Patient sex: M
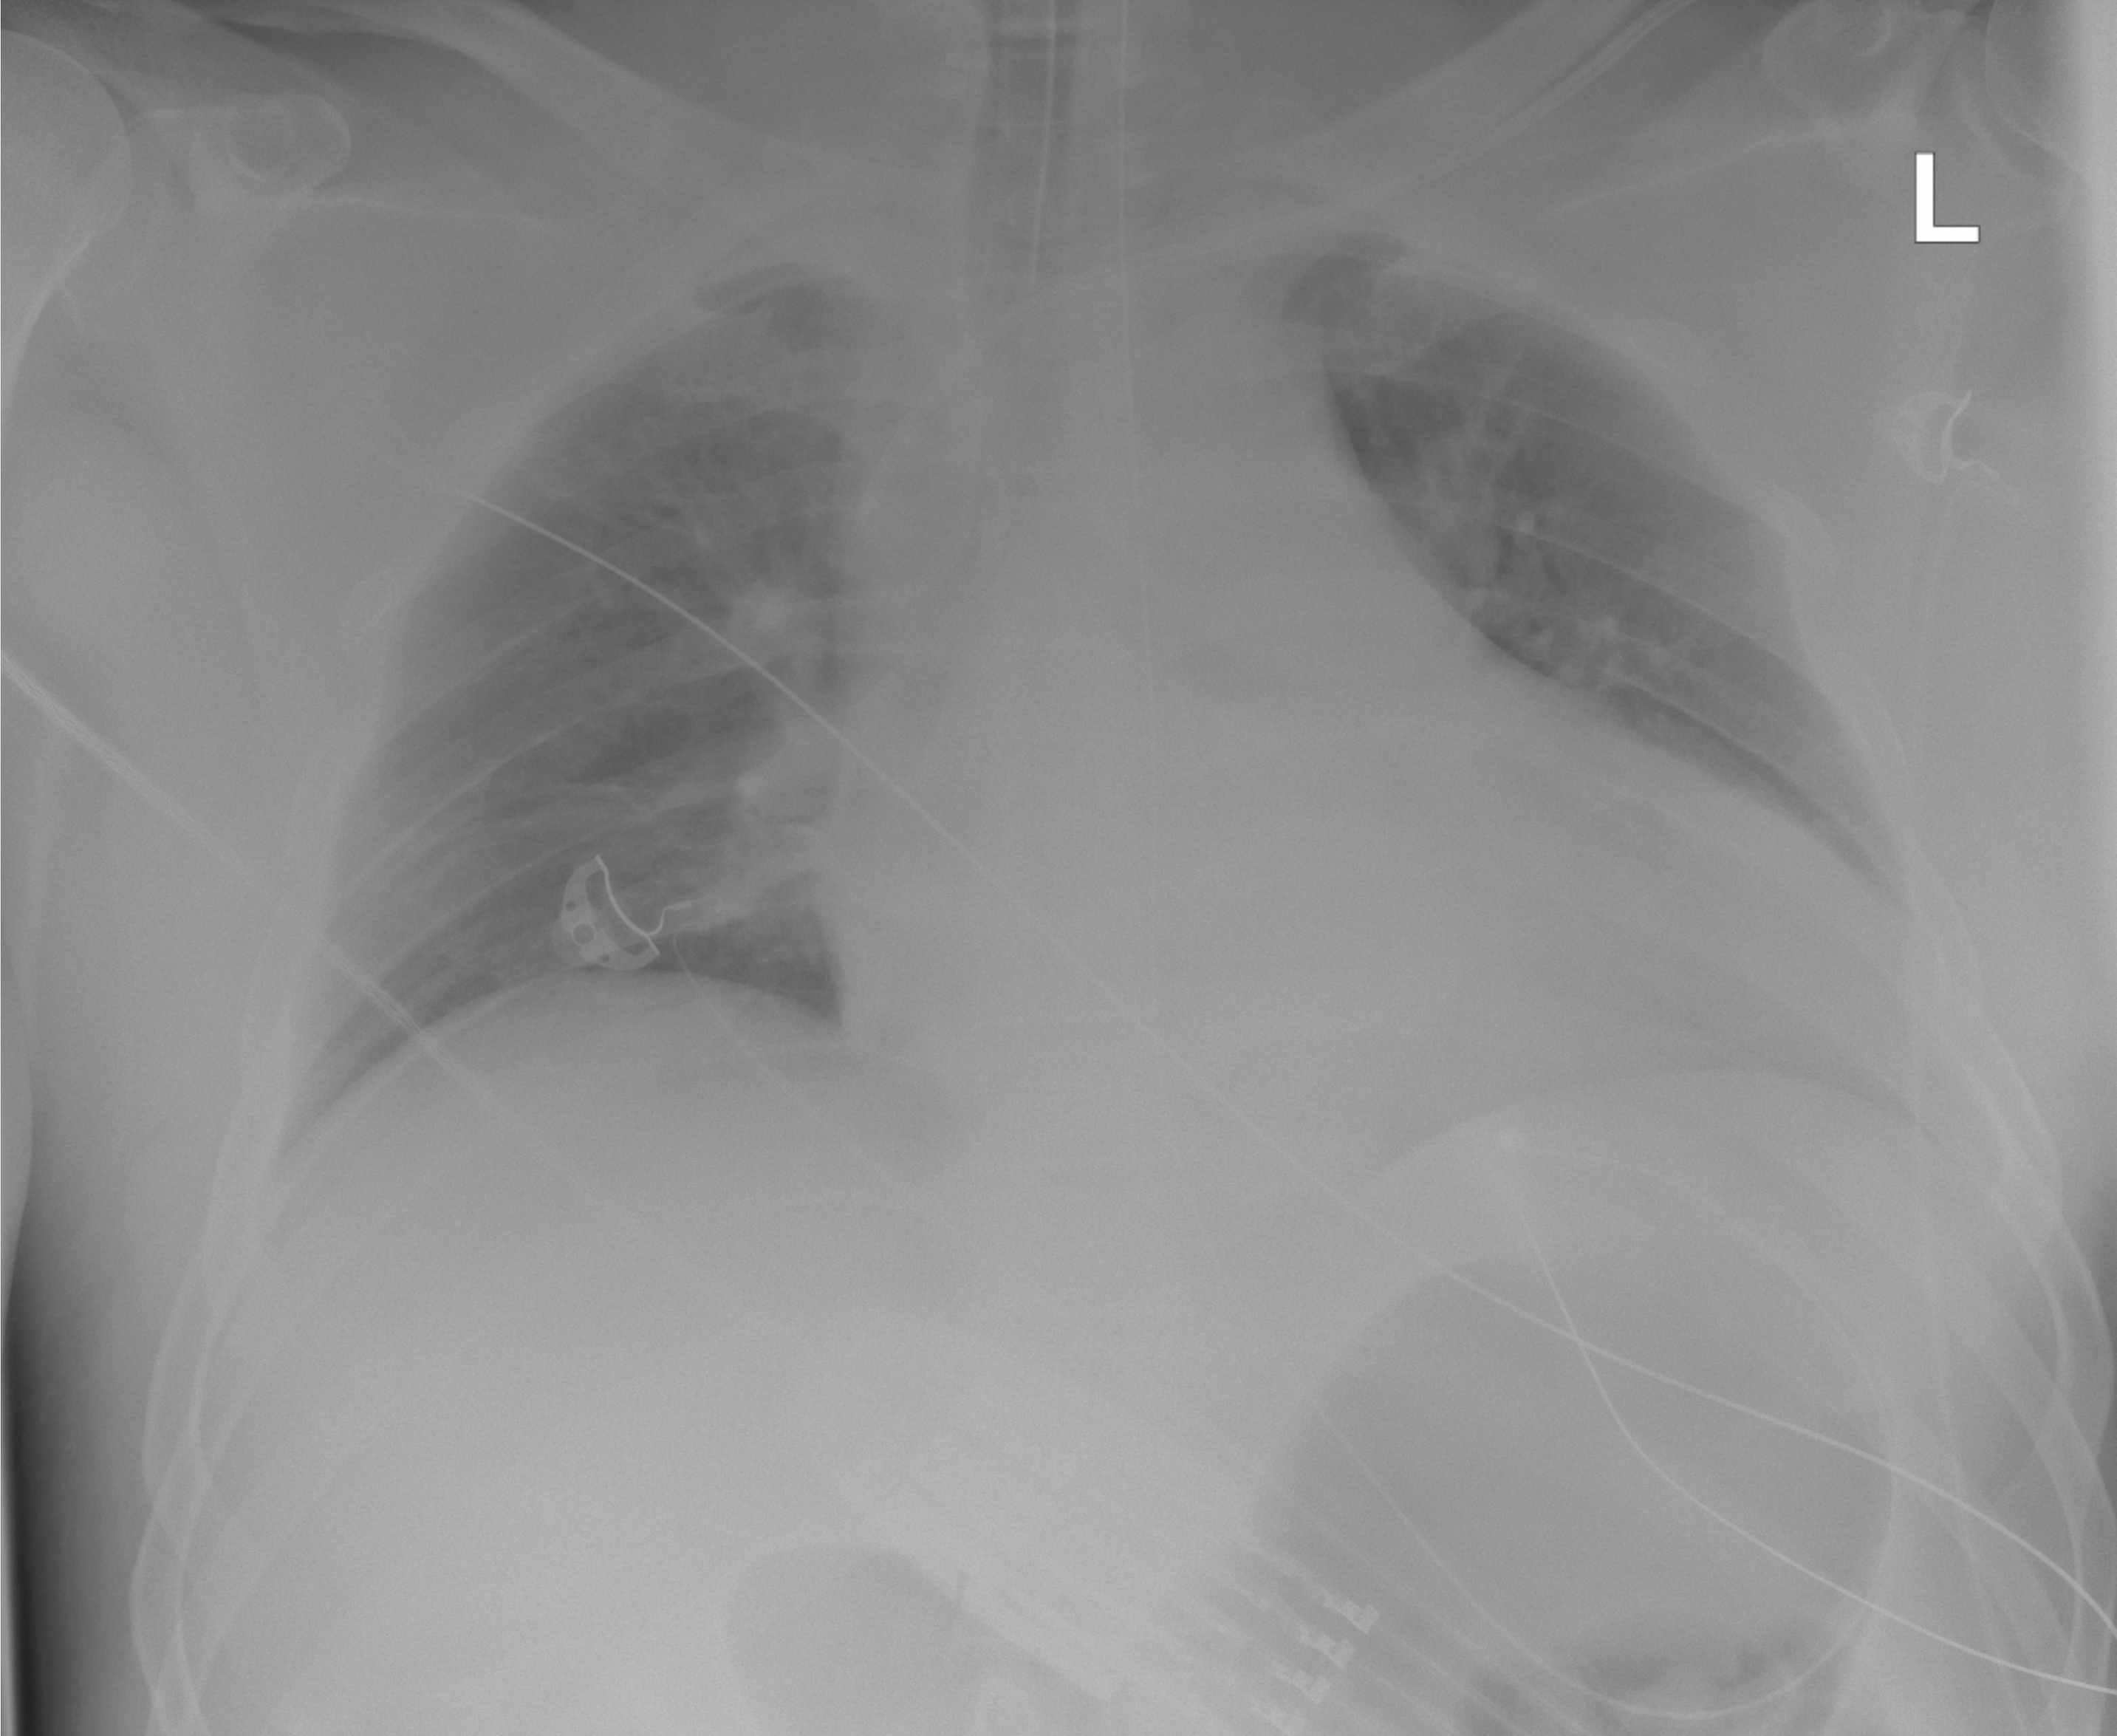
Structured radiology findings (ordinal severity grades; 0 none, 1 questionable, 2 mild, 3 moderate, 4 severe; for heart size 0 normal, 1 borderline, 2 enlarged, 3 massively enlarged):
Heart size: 0
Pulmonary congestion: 0
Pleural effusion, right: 0
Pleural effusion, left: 0
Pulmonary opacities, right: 0
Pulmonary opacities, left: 2
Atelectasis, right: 0
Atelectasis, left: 0